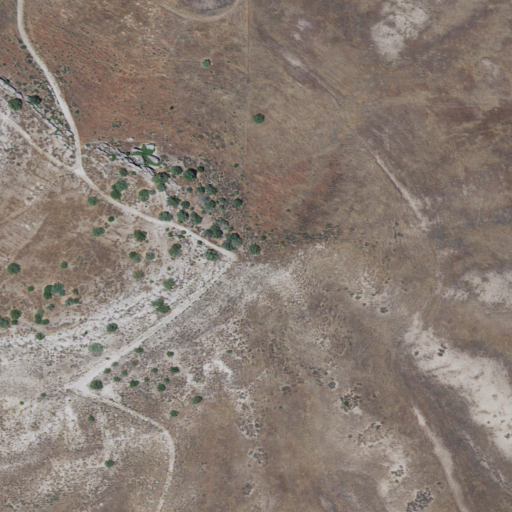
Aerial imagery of mountain in California named Syncline Hill containing grassland, open development, and shrub